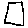
Label: square